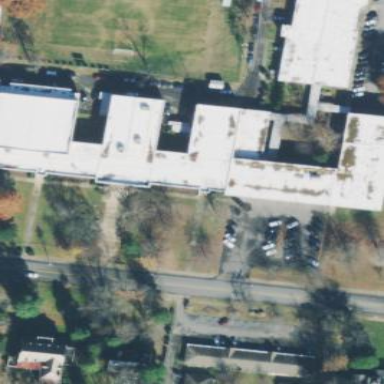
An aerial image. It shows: White roof on building.